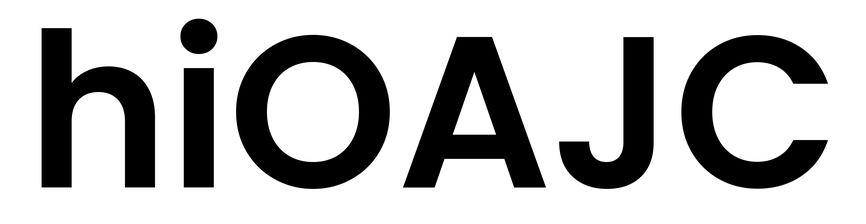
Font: Poppins-SemiBold